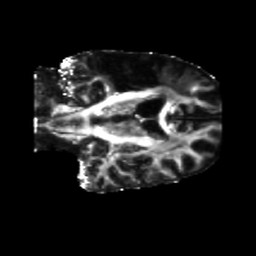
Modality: FA
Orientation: coronal
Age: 56
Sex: male
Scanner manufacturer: siemens
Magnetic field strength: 3 T
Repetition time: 5.25 s
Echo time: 0.08 s